Question: i am working on some camera data. I have some points which consist of azimuth, angle, distance, and of course coordinate field attributes. In postgresql postgis I want to draw shapes like this with functions.
how can i draw this pink range shape?
at first should i draw 360 degree circle then extracting out of my shape... i dont know how?

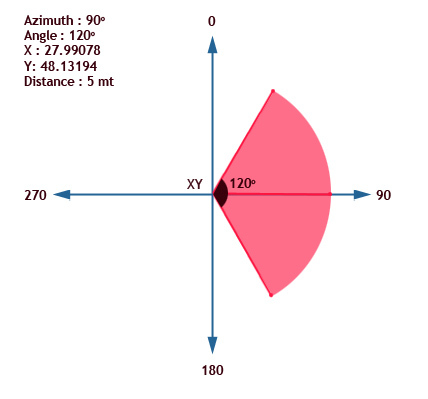
Answer: I would <URL> with your radius distance, then use the info below to create a triangle that has a larger height than the radius.
Then using those two polygons do an ST_Intersection between the two geometries.
This method only works if the angle is less than 180 degrees.
Note, that if you extend the outer edges and meet it with a 90 degree angle from the midpoint of your arc, you have a an angle, and an adjacent side. Now you can SOH CAH TOA!

## Get Points B and C
Let point A = (x,y)
To get the top point:
point B = (x + radius, y + (r * tan(angle)))
to get the bottom point:
point C = (x + radius, y - (r * tan(angle)))
## Rotate your triangle to you azimouth
Now that you have the triangle, you need to rotate it to your azimuth, with a pivot point of A. This means you need point A at the origin when you do the rotation. The rotation is the trickiest part. Its used in computer graphics all the time. (Actually, if you know OpenGL you could get it to do the rotation for you.)
This method rotates counter-clockwise through an angle (theta) around the origin. You might have to adjust your azimuth accordingly.
<URL> is at 0,0. Whatever you added/subtracted to x and y, do the same for the other two points.
(You need to translate it because you need point A to be at the origin)
Then rotate points B and C using a rotation matrix. More info <URL>, but I'll give you the formula:

'''
Your new point is (x', y')
'''
Do this for points B and C.
Translate them back to the original place by adding or subtracting. If you subtracted x last time, add it this time.
Finally, use points {A,B,C} to create a triangle.
And then do a ST_Intersection(geom_circle,geom_triangle);
Because this takes a lot of calculations, it would be best to write a program that does all these calculations and then populates a table.